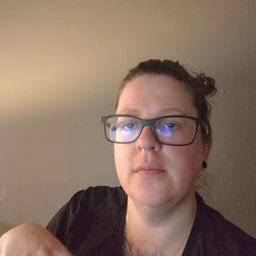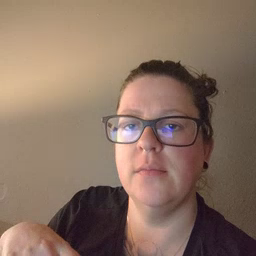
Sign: that